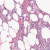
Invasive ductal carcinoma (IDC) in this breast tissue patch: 0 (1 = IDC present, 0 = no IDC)